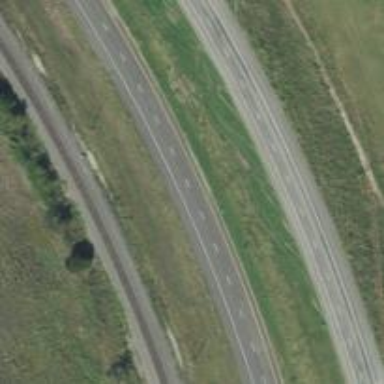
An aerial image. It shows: Trunk highway with expressway features.